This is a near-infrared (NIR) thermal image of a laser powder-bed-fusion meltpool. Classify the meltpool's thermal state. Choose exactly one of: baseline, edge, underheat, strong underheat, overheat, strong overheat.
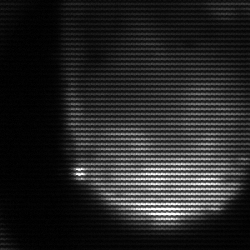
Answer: edge